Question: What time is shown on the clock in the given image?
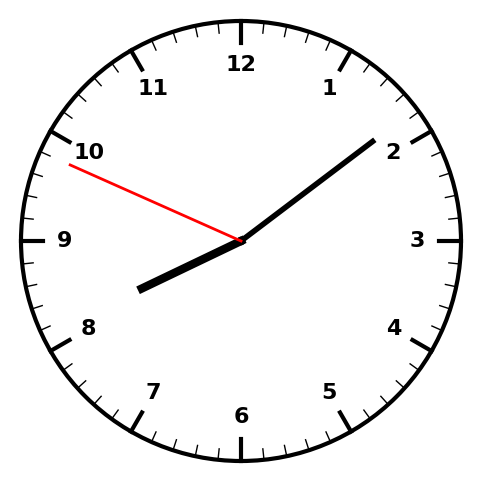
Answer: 08:08:49